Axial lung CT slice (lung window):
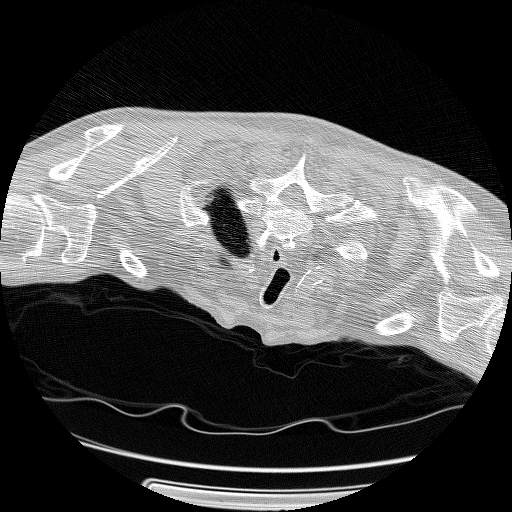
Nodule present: no